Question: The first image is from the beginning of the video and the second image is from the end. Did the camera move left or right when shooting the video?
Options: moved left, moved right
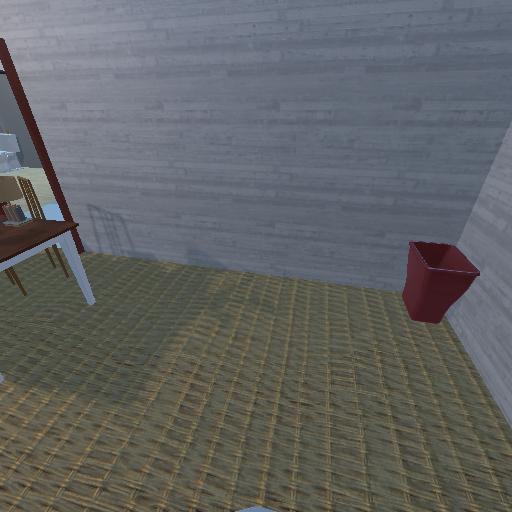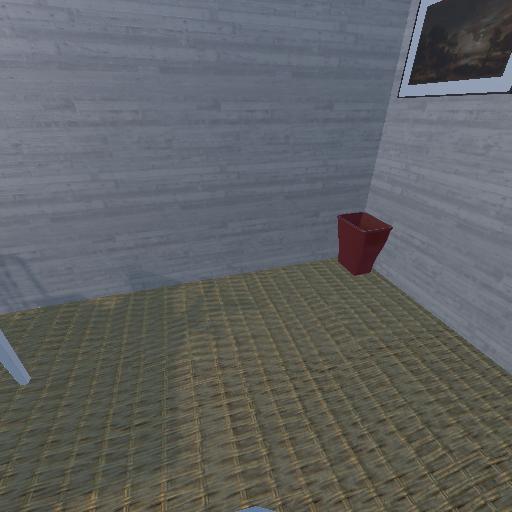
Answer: moved left